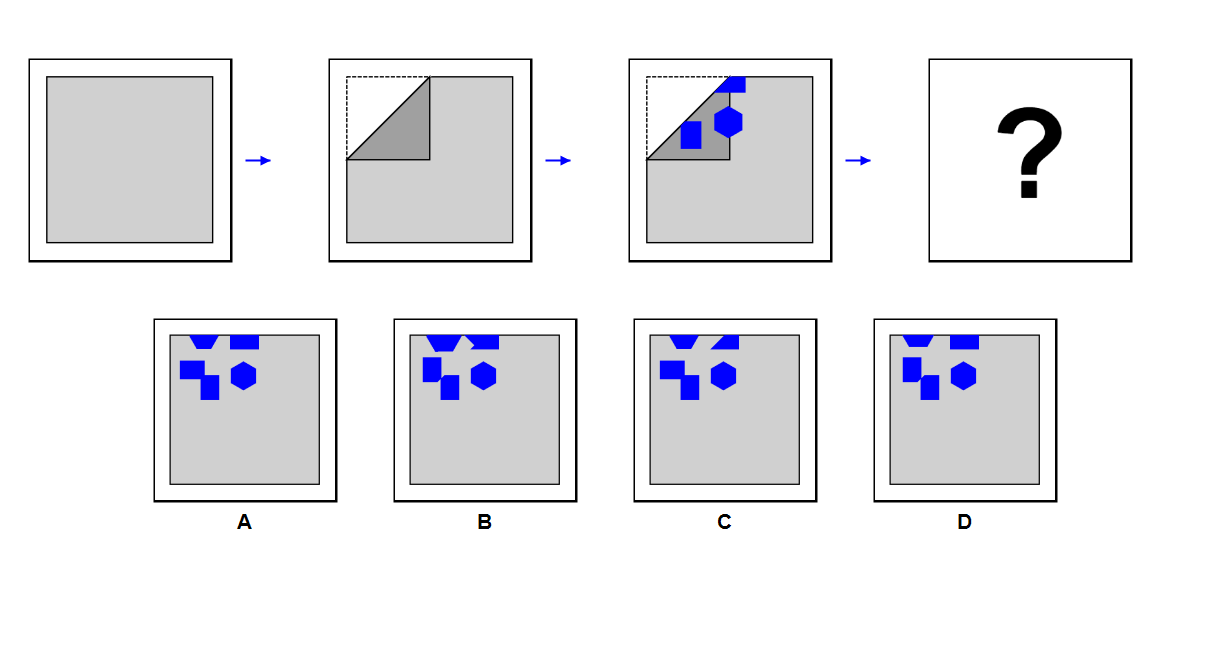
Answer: A